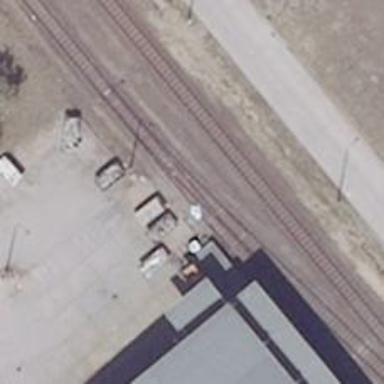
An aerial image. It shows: Railway switch.